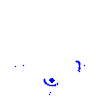
Particle: pion